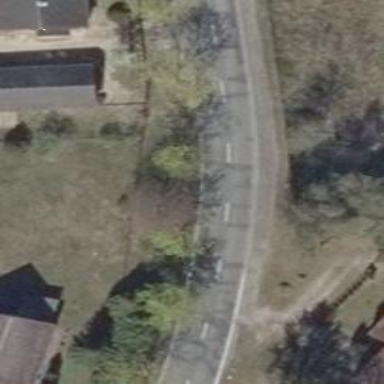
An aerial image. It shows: Secondary road.